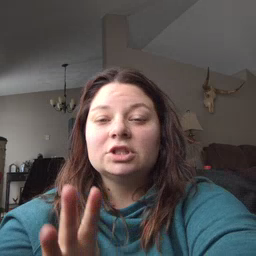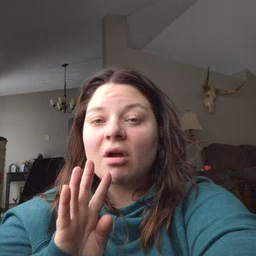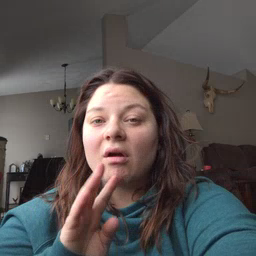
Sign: talk